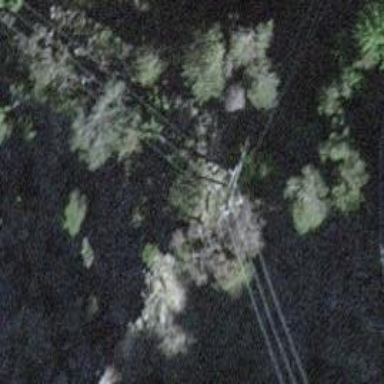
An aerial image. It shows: Minor power line.